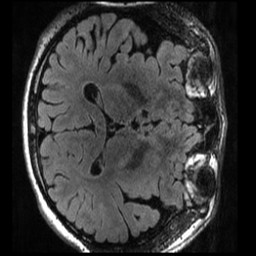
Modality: T1w
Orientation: axial
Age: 23
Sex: male